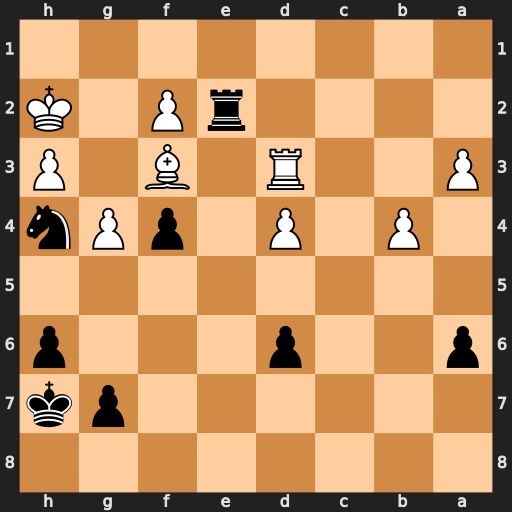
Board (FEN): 8/6pk/p2p3p/8/1P1P1pPn/P2R1B1P/4rP1K/8
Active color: b
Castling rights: -
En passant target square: -
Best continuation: Rxf2+ Kg1 Rxf3 Rxf3 Nxf3+